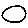
Label: circle